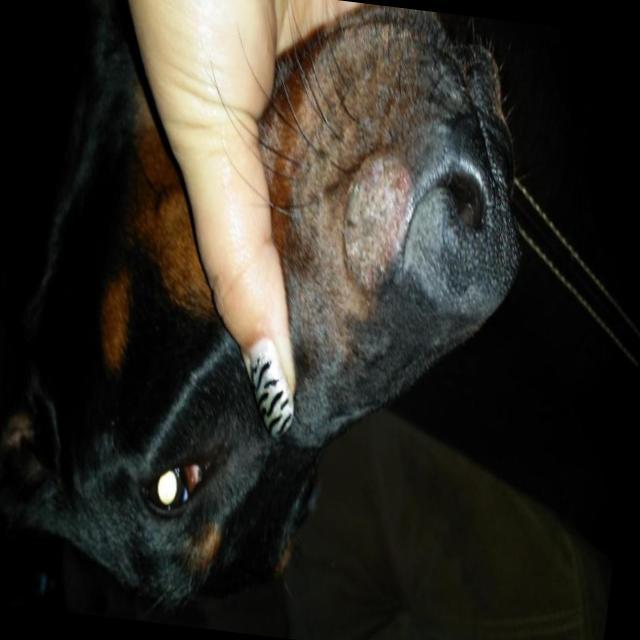
Canine ringworm (Dermatophytosis) — fungal infection caused by Microsporum or Trichophyton. Presents with circular alopecia, scaling, crusting, and broken hairs.